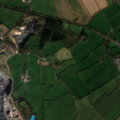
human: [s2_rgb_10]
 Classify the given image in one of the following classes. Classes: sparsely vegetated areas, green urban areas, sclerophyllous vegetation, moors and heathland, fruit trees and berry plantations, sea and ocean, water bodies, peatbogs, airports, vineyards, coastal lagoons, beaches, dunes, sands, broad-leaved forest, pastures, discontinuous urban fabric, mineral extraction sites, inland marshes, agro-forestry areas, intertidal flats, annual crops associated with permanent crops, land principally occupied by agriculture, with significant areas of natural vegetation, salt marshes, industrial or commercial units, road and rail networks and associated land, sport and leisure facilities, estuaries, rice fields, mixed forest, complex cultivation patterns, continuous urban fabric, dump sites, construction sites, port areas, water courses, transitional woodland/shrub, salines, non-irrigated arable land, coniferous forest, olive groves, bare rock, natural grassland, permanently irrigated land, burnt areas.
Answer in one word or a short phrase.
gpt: mineral extraction sites, pastures